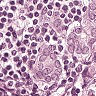
Metastatic tissue present: yes